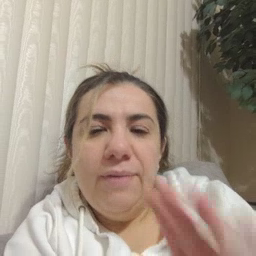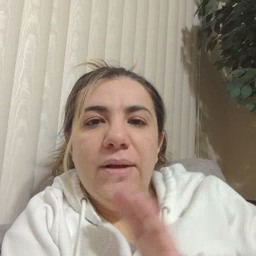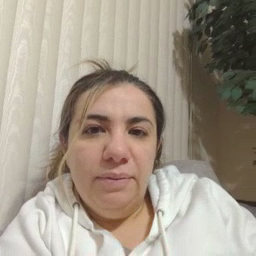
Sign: fine